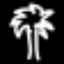
Label: palm tree